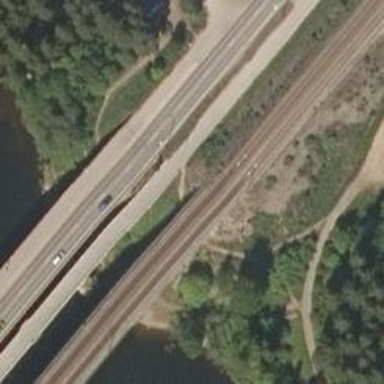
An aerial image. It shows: Arch bridge over railway tracks with continuous electrified contact lines.